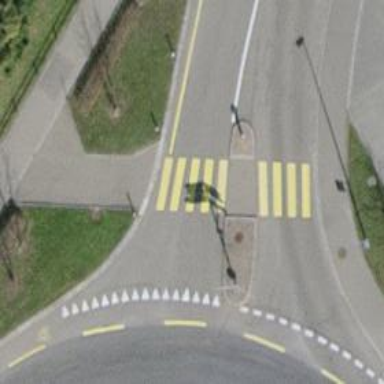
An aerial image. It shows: Zebra crossing with pedestrian island.